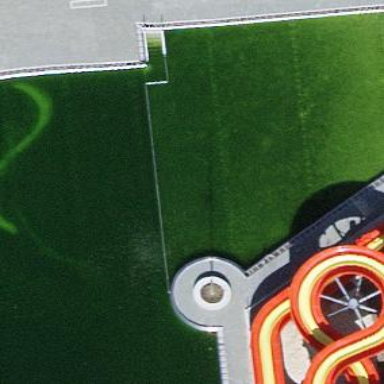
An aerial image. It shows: Swimming pool located in leisure land.